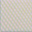
Piece: xx